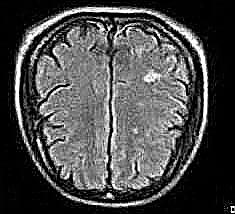
Label: notumor